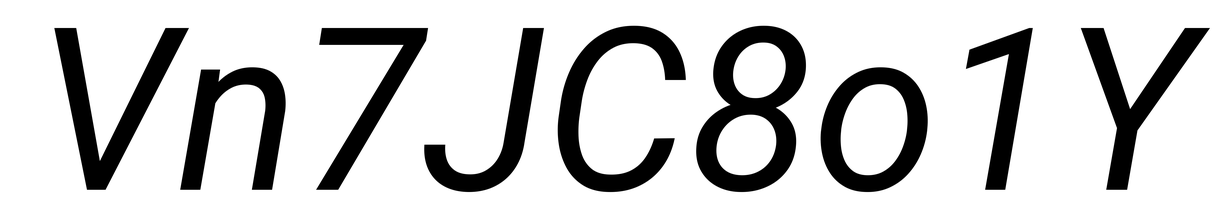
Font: Roboto-Italic_Italic